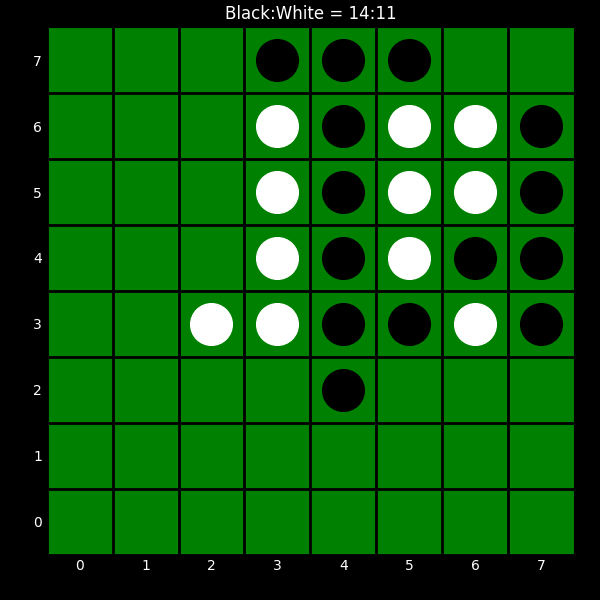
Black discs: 14
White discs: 11